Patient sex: F
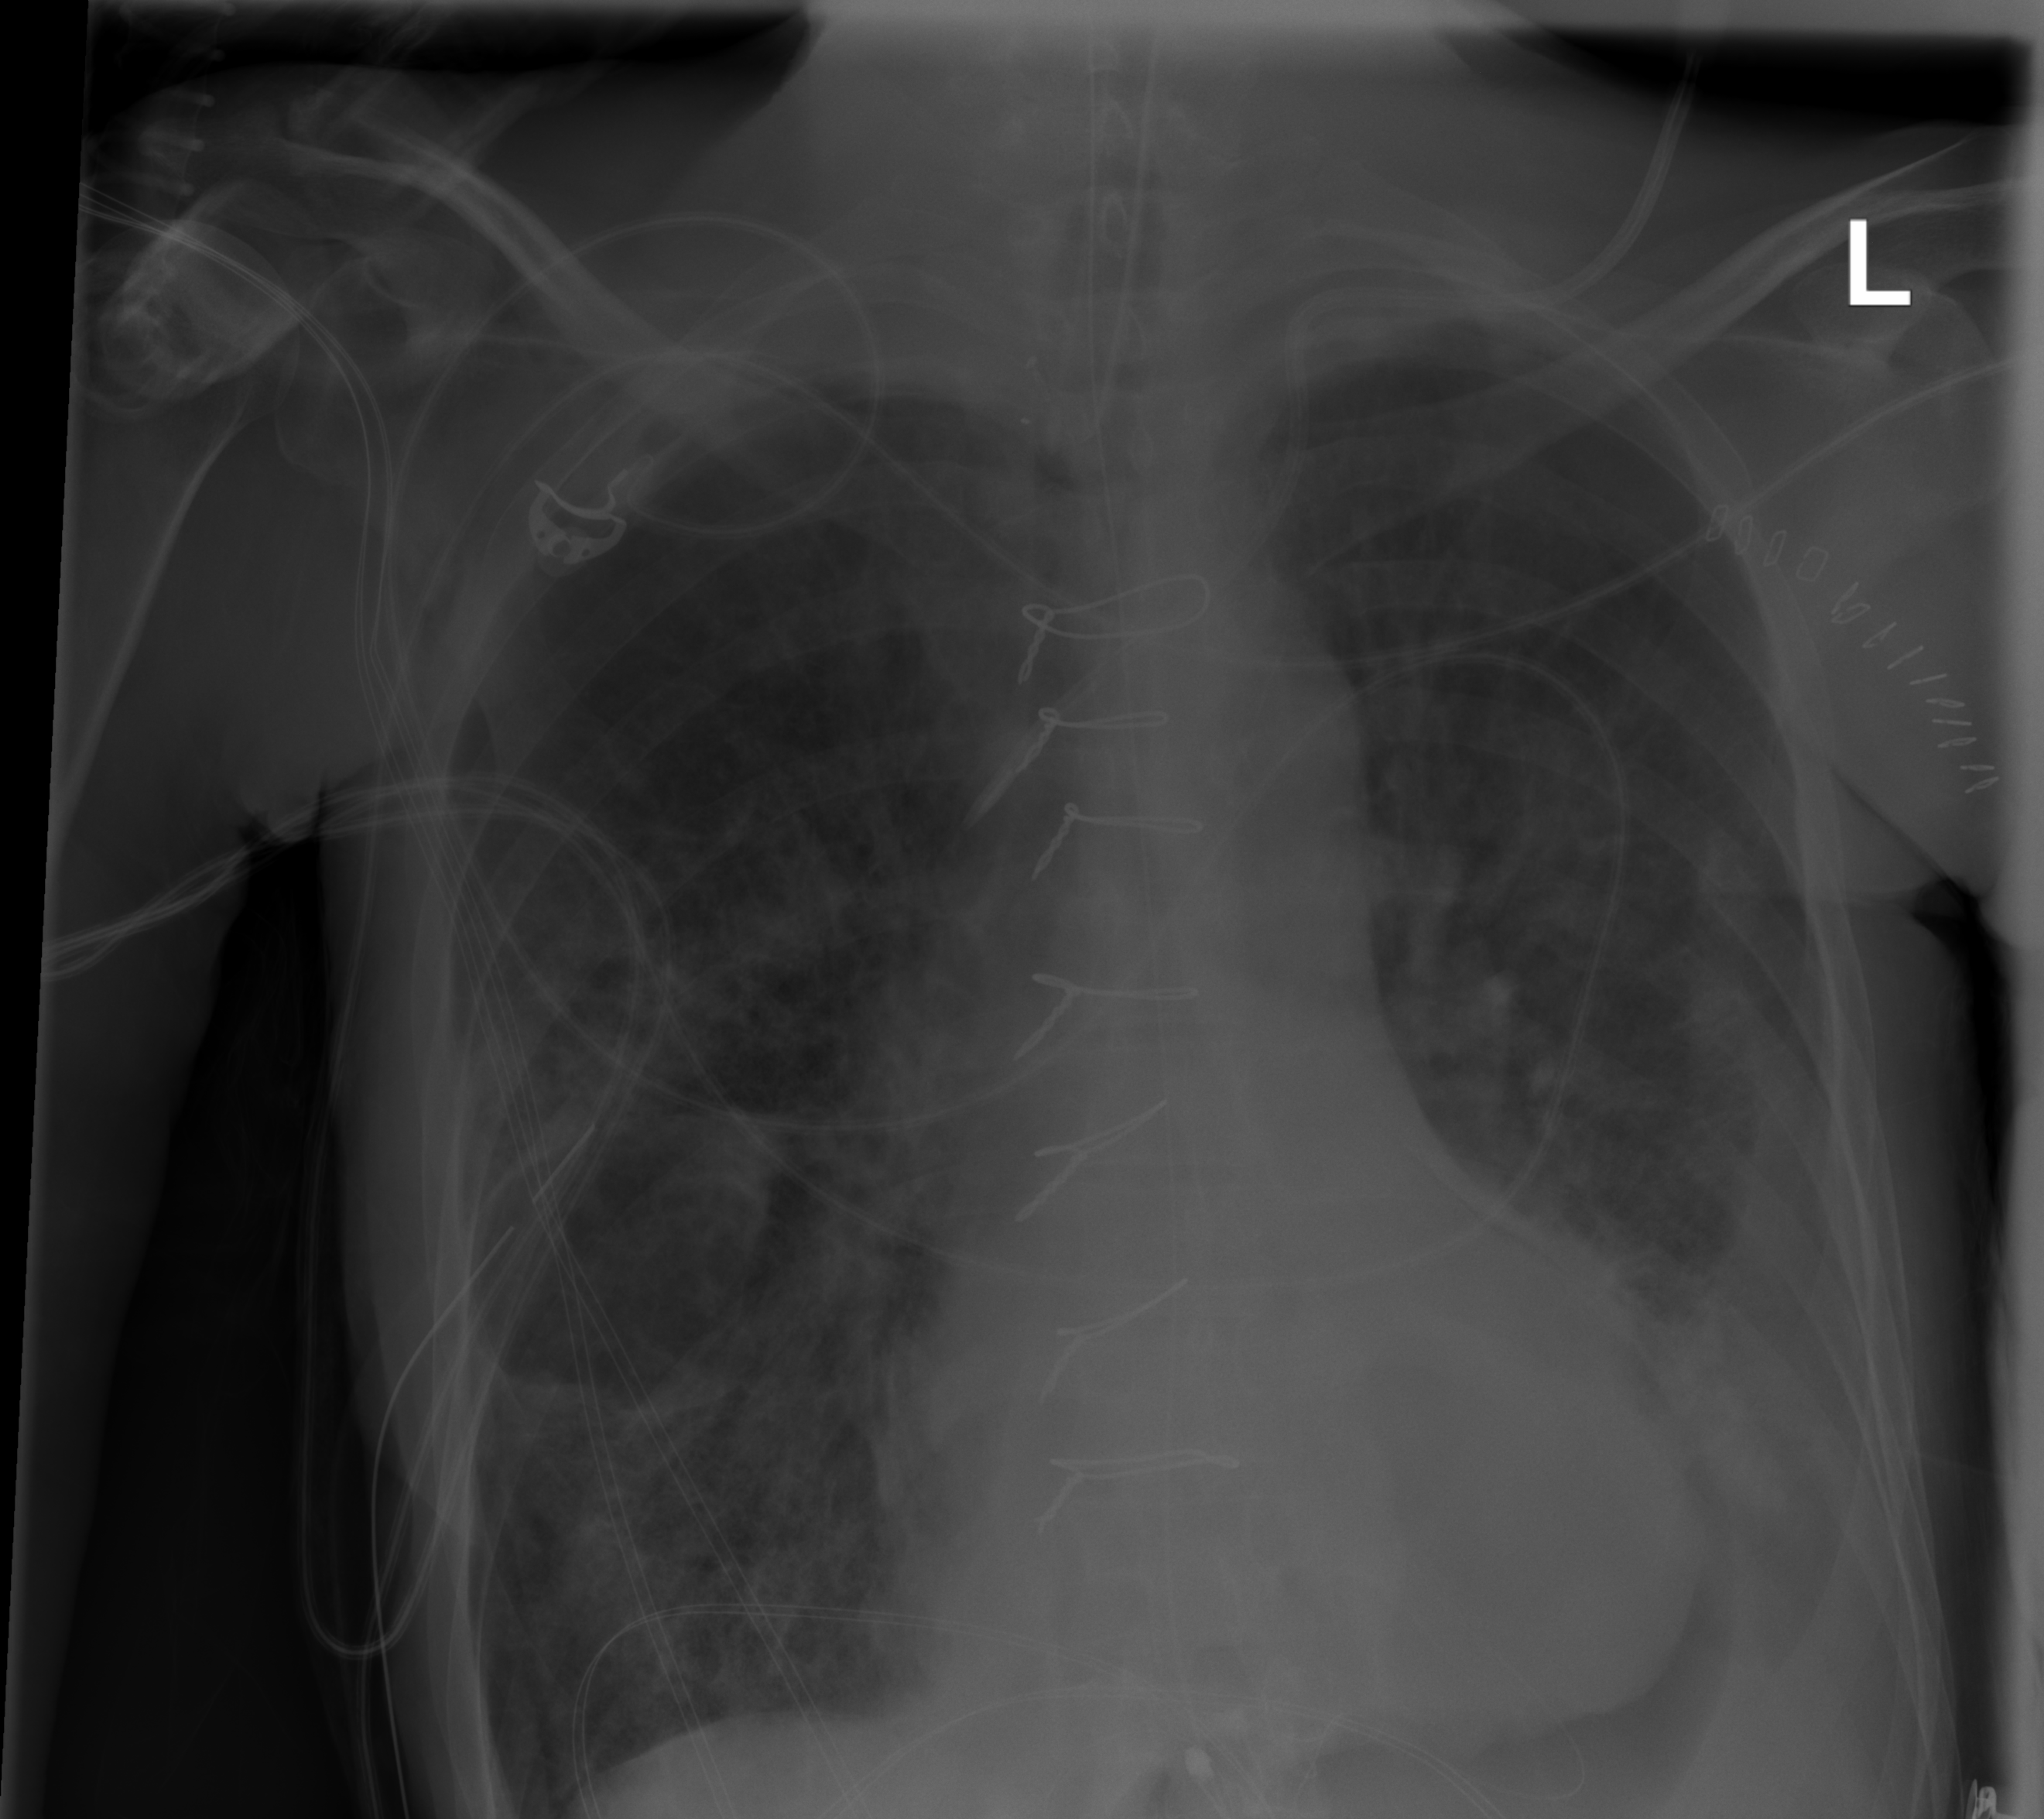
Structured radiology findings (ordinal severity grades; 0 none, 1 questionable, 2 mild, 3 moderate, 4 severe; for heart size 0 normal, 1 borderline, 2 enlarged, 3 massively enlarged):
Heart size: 2
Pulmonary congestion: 2
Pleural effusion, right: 0
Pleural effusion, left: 3
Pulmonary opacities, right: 3
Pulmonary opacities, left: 2
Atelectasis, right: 2
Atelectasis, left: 2